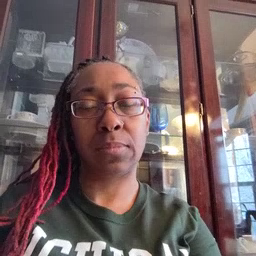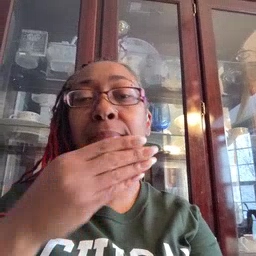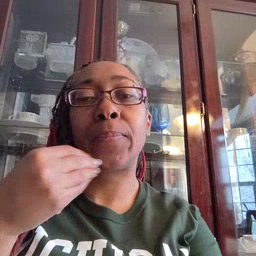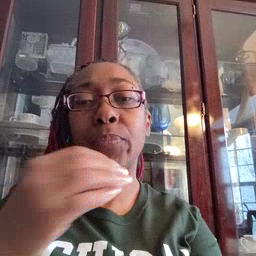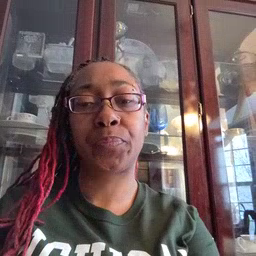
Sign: napkin